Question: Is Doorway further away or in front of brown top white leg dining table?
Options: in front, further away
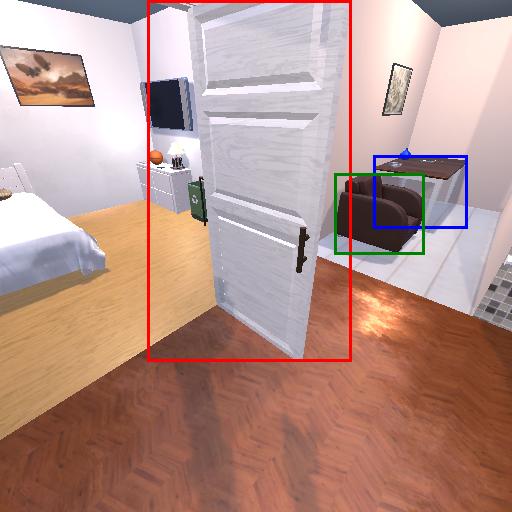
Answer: in front